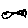
Label: fish